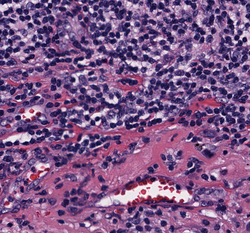
Tumor epithelial tissue: no
Tumor-associated stroma tissue: yes
Normal tissue: no